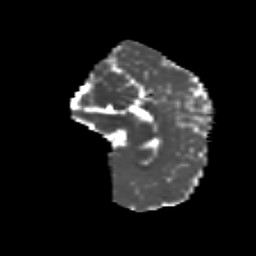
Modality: MD
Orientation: sagittal
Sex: male
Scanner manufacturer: siemens
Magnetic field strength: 3 T
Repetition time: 5 s
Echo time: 0.071 s